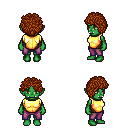
a pixel art fantasy rpg character, female body template, orc, green skin, gold chest armor, magenta pants, brunette curly afro hairstyle, four views (front, back, left, right), 2x2 character sprite sheet, small pixel art, hard edges, no anti-aliasing